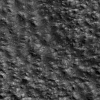
Atmospheric dust classification: not_dusty